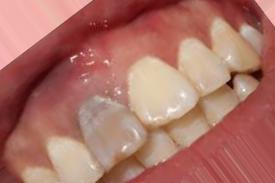
Condition: Tooth Discoloration